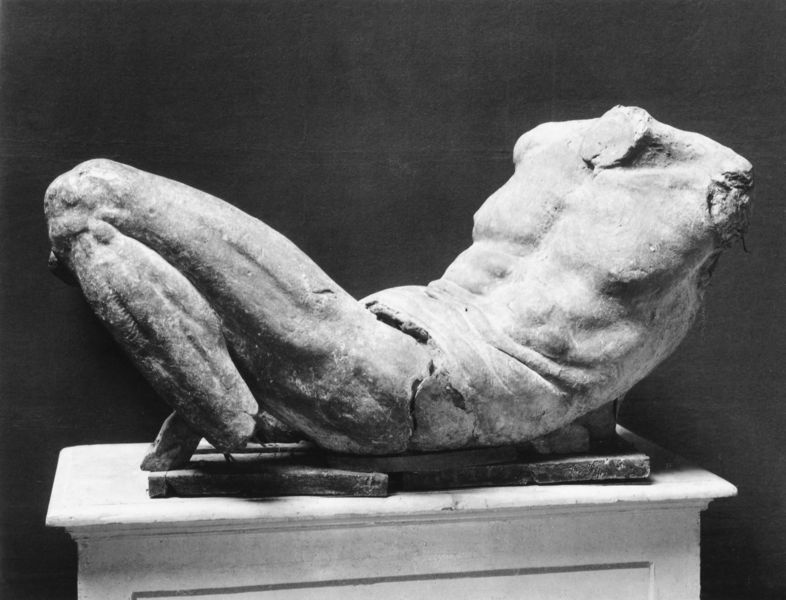
Titel: Lebensgroßes Modell eines Flußgottes
Künstler: Michelangelo
Institution: Florenz, Casa Buonarotti
Schlagwörter: akt, körper, mann, nackt, brust, holz, marmor, säule, tisch, falten, hals, skulptur, statue, bein, liegen, falte, muskeln, gestell, bauch, plastik, knie, liegend, schenkel, wade, oberkörper, antike, rippen, torso, brett, schwarzweiß, giebelfigur, männlich, antik, klassik, kopflos, römisch, rumpf, riss, bruch, beschädigt, altertum